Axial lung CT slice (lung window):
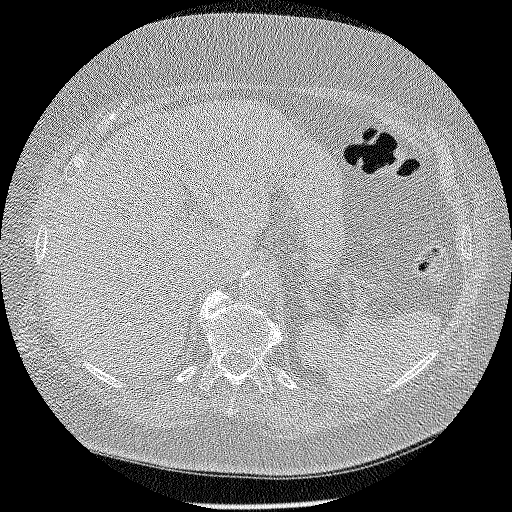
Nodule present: no